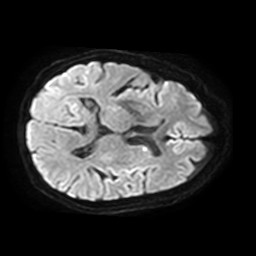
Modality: TRACE
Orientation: axial
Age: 75
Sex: female
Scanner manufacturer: philips
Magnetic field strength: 3 T
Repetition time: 3.793 s
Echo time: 0.06119 s